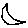
Label: moon